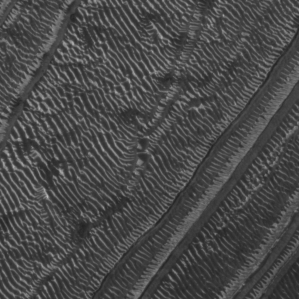
Label: frost